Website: bh-photo
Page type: payment
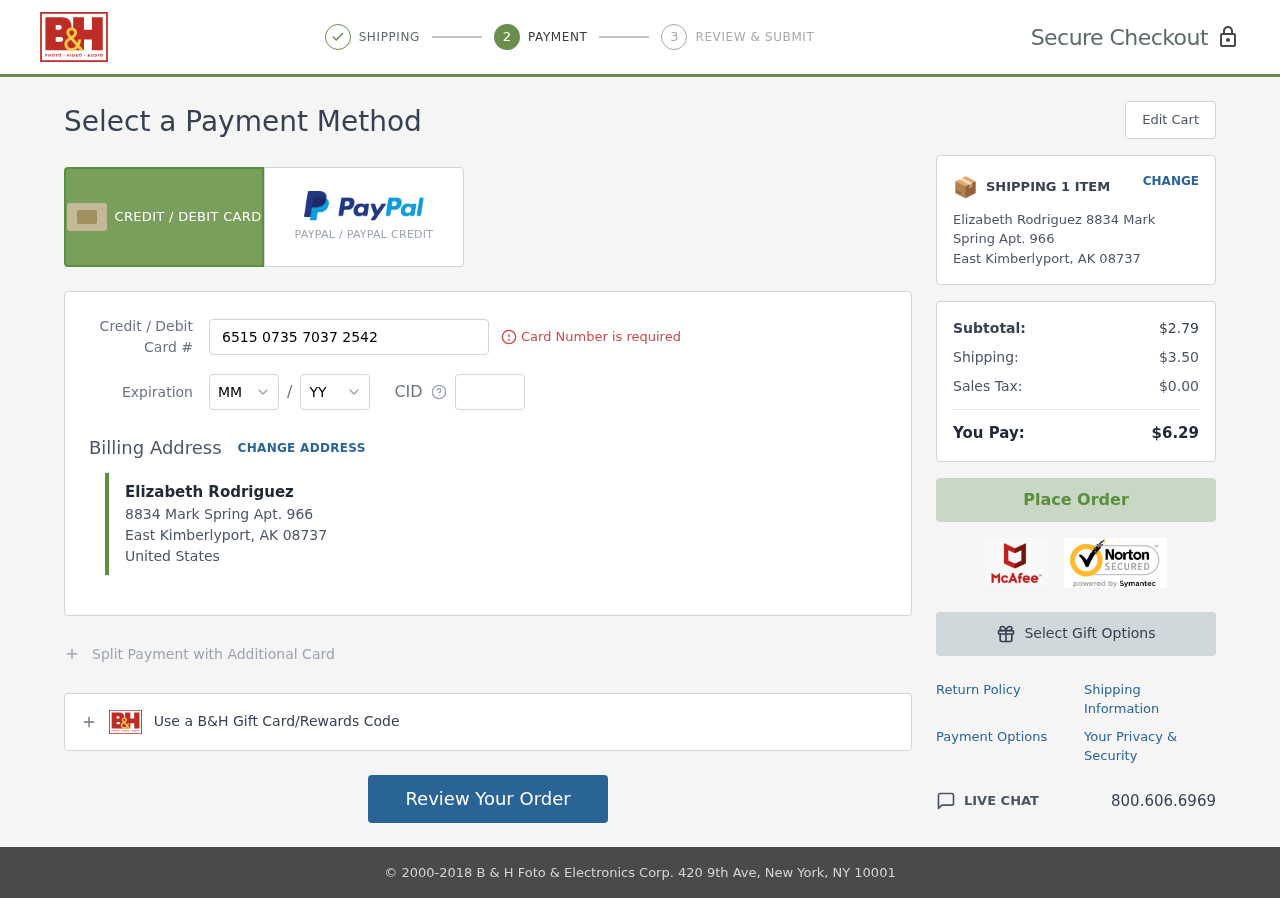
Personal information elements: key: PII_CARD_CVV
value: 504
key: PII_CARD_EXPIRY_MONTH
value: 08
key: PII_CARD_EXPIRY_YEAR
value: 27
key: PII_CARD_NUMBER
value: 6515 0735 7037 2542
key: PII_CITY
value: East Kimberlyport
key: PII_COUNTRY
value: United States
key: PII_FULLNAME
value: Elizabeth Rodriguez
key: PII_POSTCODE
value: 08737
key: PII_STATE_ABBR
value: AK
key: PII_STREET
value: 8834 Mark Spring Apt. 966
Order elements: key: ORDER_NUM_ITEMS
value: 1
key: ORDER_SUBTOTAL
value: $2.79
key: ORDER_SHIPPING_COST
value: $3.50
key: ORDER_TAX
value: $0.00
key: ORDER_TOTAL
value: $6.29